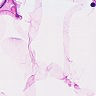
Metastatic tissue present: no